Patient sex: M
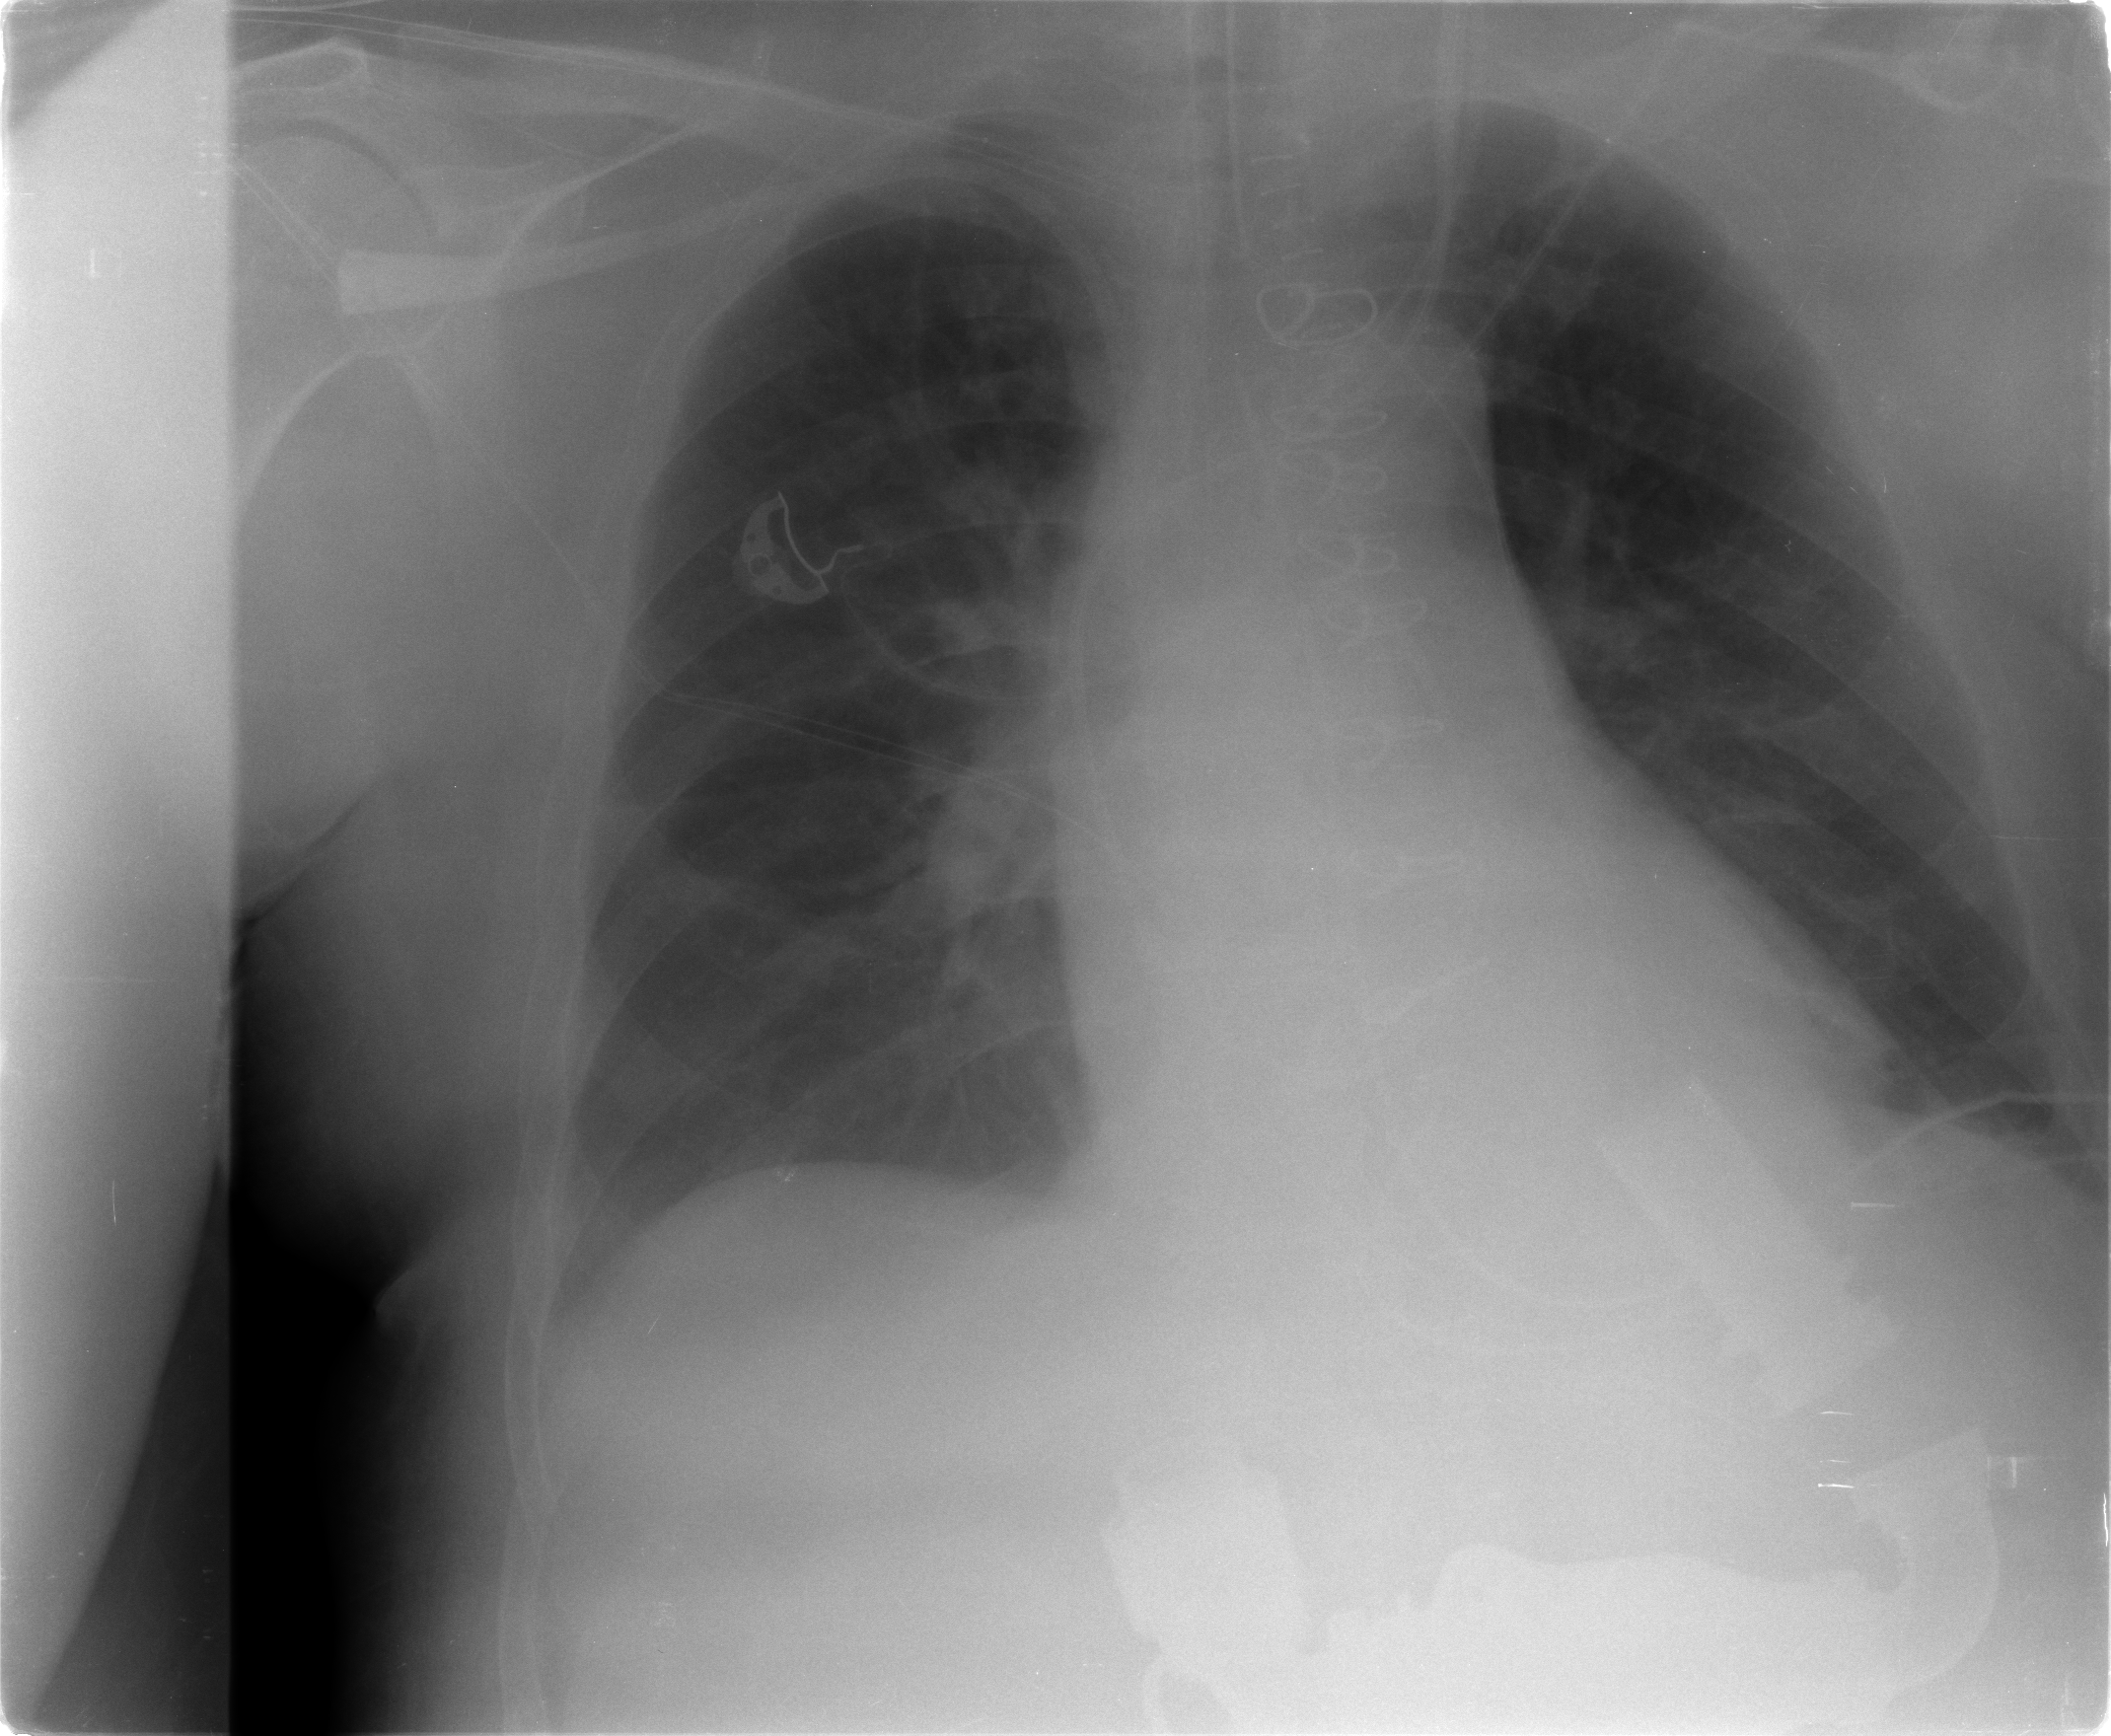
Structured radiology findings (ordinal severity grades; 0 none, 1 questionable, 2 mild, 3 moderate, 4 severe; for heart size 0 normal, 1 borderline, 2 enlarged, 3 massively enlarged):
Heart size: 0
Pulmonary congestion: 2
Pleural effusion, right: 0
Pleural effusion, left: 0
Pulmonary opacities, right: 0
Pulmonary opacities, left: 0
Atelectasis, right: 0
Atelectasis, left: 0